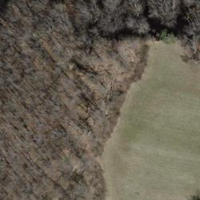
EUNIS habitat code: 41
Species observed at this site:
Roeseliana roeselii
Nemobius sylvestris